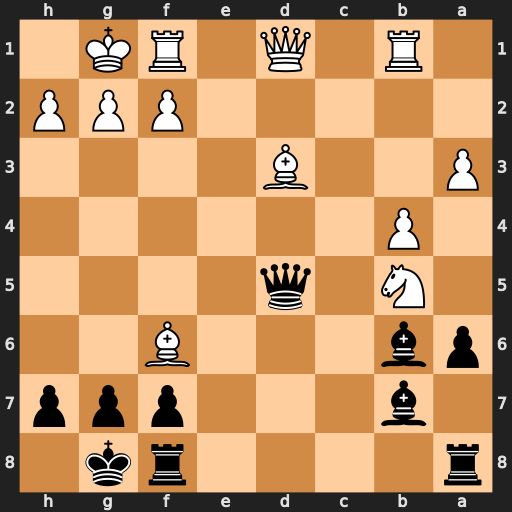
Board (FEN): r4rk1/1b3ppp/pb3B2/1N1q4/1P6/P2B4/5PPP/1R1Q1RK1
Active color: b
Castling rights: -
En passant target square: -
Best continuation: Qxg2#